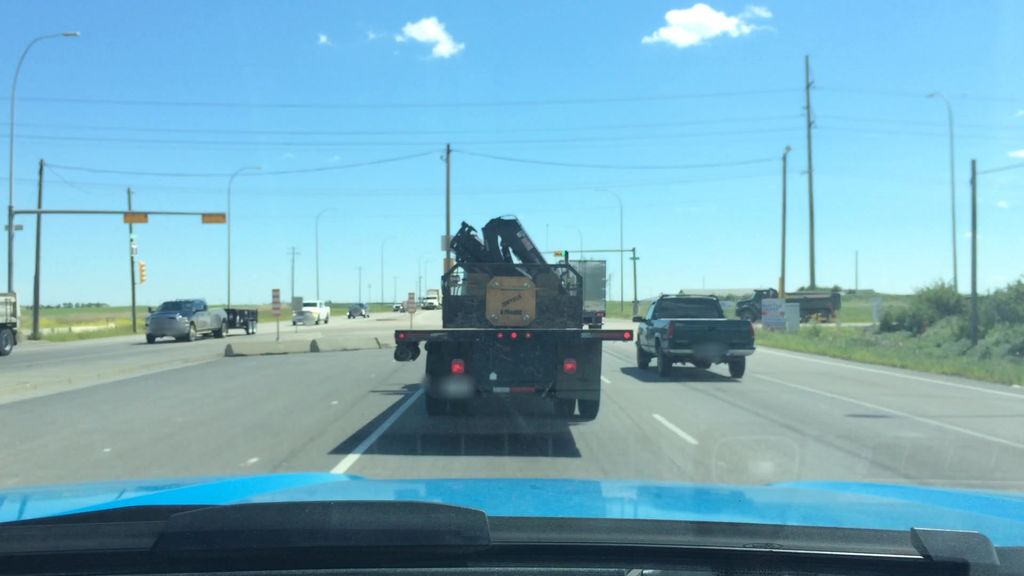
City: calgary